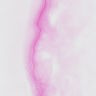
Metastatic tissue present: no